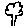
Label: tree